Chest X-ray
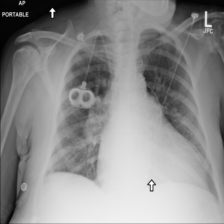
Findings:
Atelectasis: negative
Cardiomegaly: positive
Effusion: positive
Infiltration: negative
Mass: negative
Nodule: negative
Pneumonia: negative
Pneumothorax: negative
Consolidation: negative
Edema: negative
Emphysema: negative
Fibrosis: negative
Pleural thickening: negative
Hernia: negative